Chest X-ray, AP view. Patient: 25 years old, sex F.
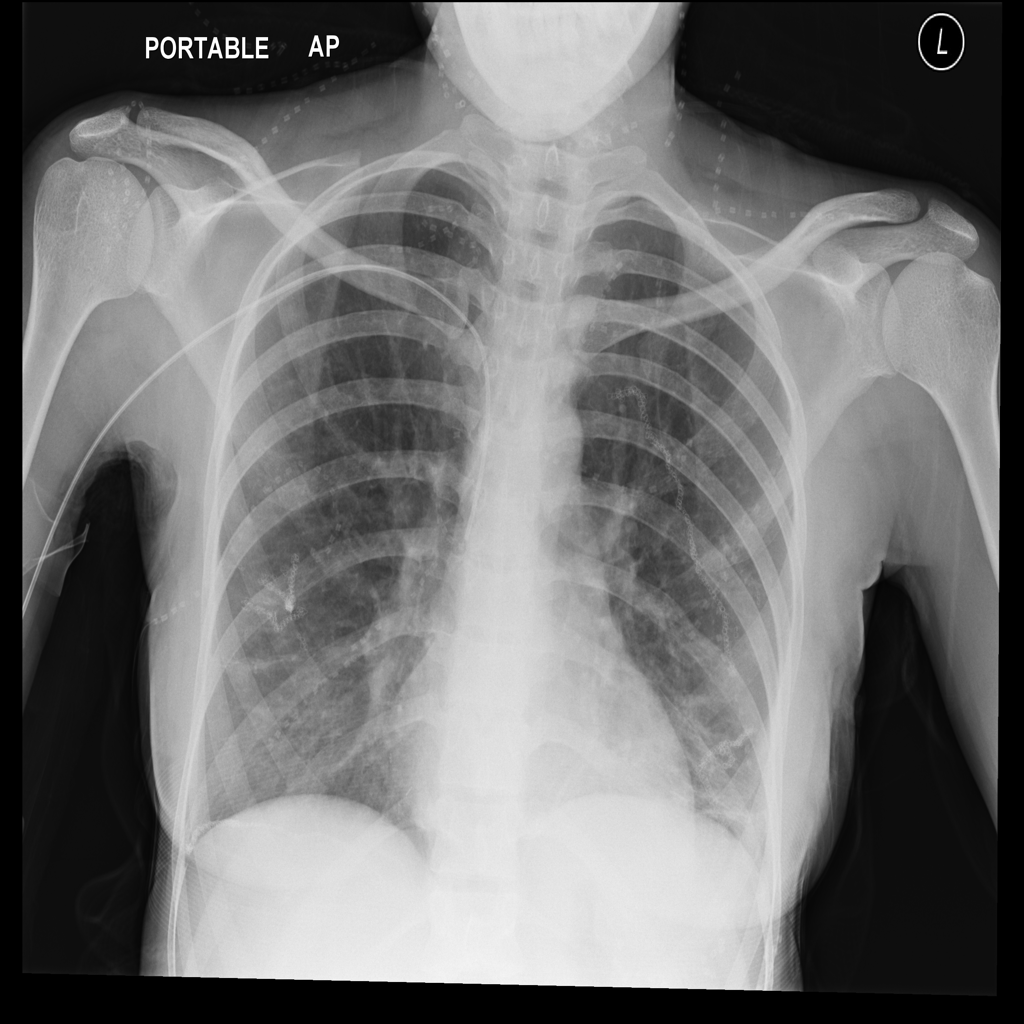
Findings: Atelectasis